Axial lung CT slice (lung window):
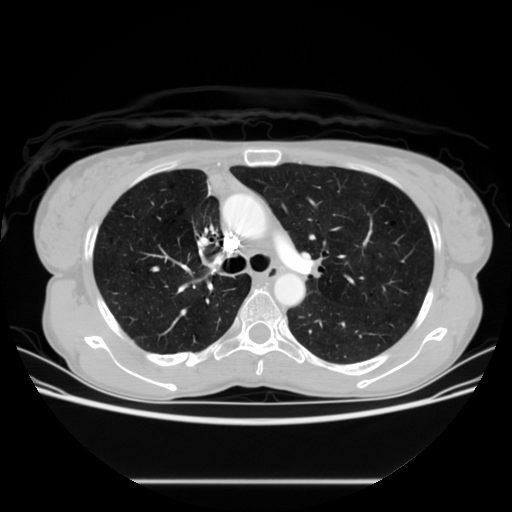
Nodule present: no